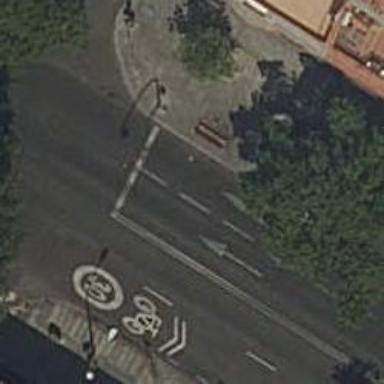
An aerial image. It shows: Road with traffic signals and zebra crossing with traffic signals.